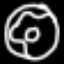
Label: donut